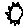
Label: sun